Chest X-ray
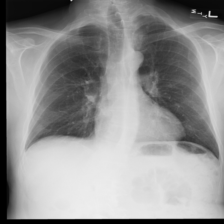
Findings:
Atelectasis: negative
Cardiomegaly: negative
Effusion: negative
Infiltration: negative
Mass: negative
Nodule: negative
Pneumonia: negative
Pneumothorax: negative
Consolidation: negative
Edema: negative
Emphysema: negative
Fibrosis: negative
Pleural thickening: negative
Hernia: negative